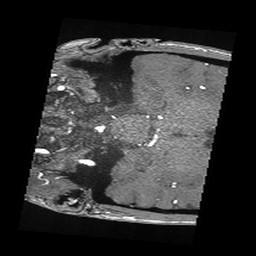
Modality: angio
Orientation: coronal
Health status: ill
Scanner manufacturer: siemens
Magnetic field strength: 3 T
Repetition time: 0.02 s
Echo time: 0.0033 s